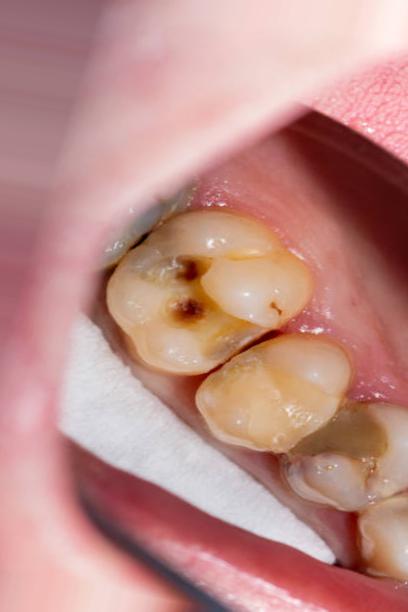
Condition: Caries